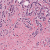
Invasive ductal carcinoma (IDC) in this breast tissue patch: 1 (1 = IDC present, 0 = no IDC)